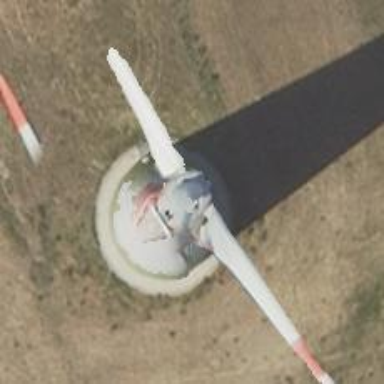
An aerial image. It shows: Wind power generator.